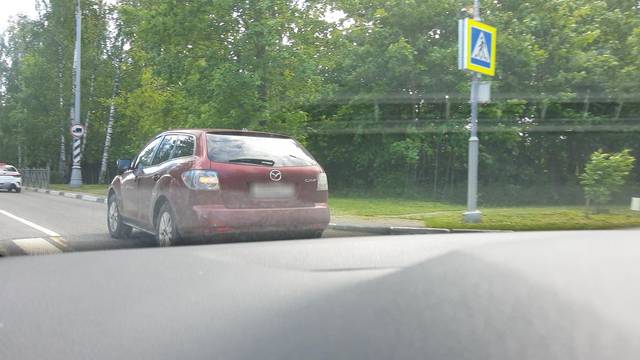
Region: Russia
Coordinates: 55.892, 37.365